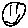
Label: smiley face